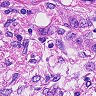
Metastatic tissue present: yes